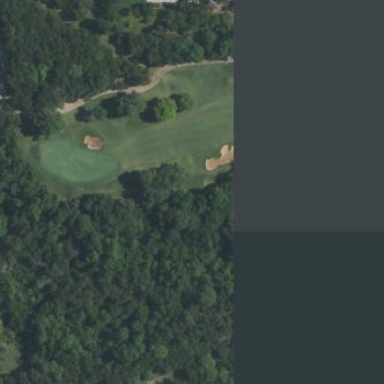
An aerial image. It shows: Rough grassy area used for golf.